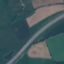
Land use / land cover: Highway